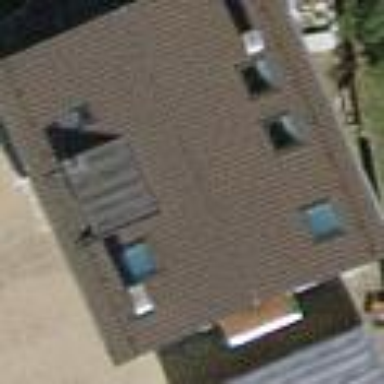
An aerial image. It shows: Detached building with gabled roof.